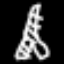
Label: The Eiffel Tower